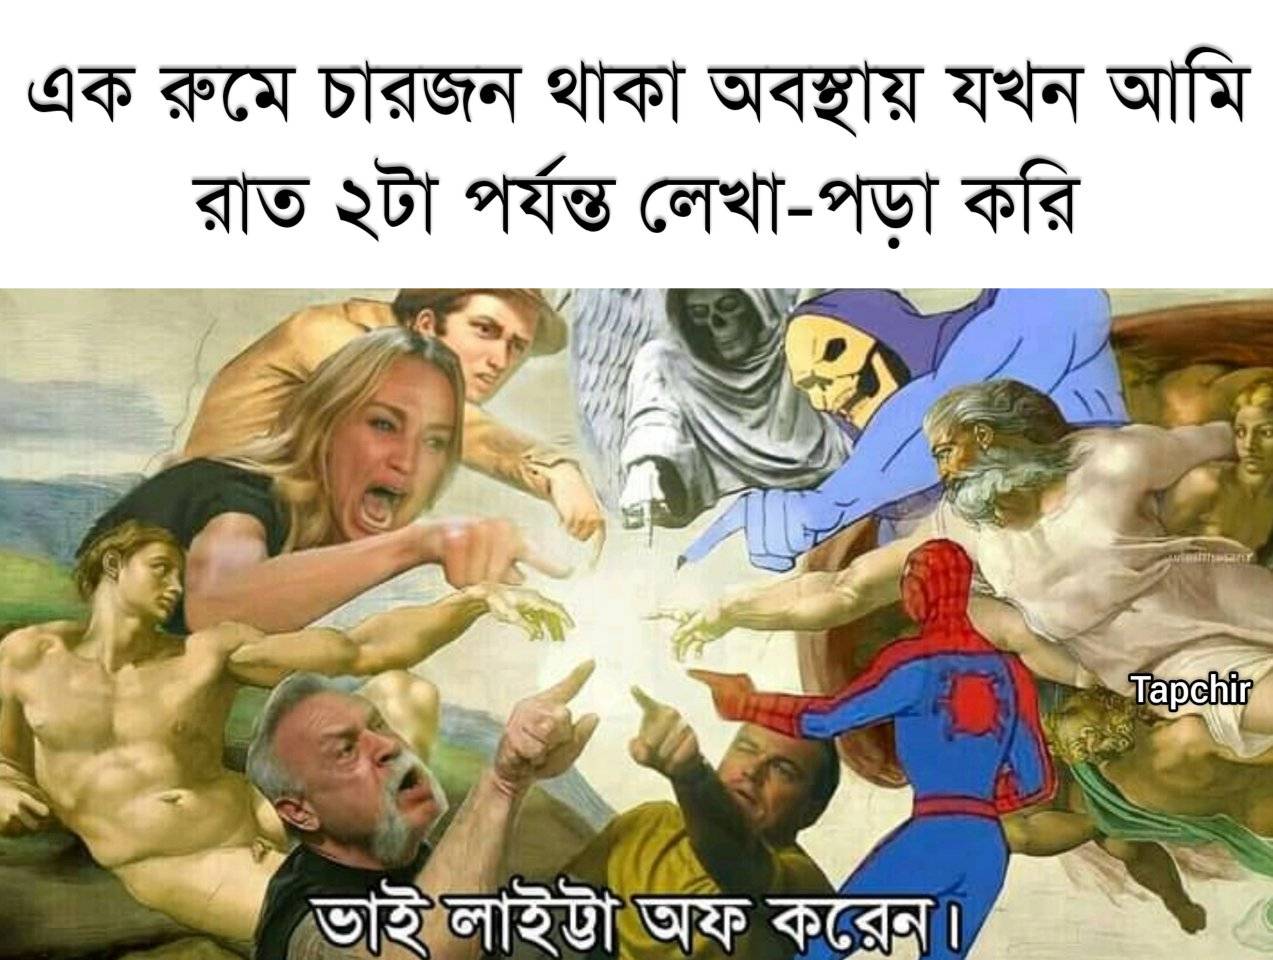
Caption: এক্স রুমে চারজন থাকা অবস্থায় যখন আমি রাত ২ টা পর্যন্ত লেখা-পড়া করি    ভাই লাইট্টা অফ করেন ।
Label: non-hate